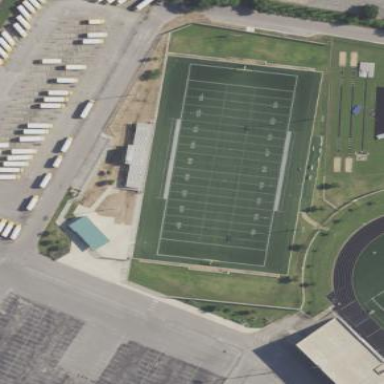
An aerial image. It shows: American football pitch.